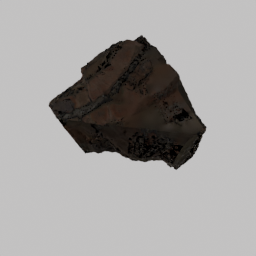
Label: architecture